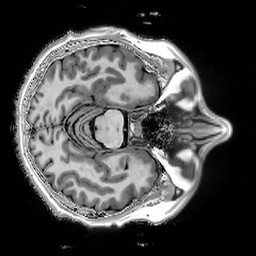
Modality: T1w
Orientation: axial
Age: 63
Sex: female
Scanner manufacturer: siemens
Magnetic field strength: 3 T
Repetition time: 5 s
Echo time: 0.00298 s